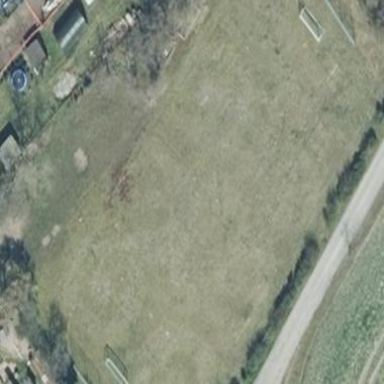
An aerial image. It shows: Soccer pitch for leisureland activities.